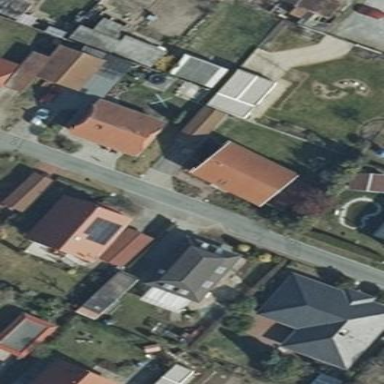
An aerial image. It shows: Living street area.